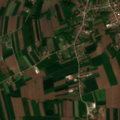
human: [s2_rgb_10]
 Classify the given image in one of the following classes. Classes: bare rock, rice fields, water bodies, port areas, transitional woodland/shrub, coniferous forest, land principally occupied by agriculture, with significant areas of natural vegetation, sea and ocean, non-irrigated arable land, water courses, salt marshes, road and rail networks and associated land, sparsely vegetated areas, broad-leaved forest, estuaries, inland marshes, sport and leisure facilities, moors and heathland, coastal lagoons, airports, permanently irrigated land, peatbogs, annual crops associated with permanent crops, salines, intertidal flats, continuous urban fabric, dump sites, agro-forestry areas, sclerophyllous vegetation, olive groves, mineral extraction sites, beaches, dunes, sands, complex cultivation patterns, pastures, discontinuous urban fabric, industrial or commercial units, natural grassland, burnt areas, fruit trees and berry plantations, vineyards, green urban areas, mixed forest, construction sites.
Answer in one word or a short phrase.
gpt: discontinuous urban fabric, non-irrigated arable land, complex cultivation patterns